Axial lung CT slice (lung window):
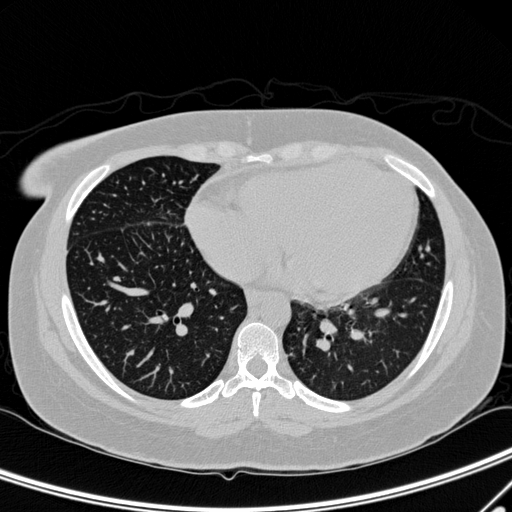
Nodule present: no